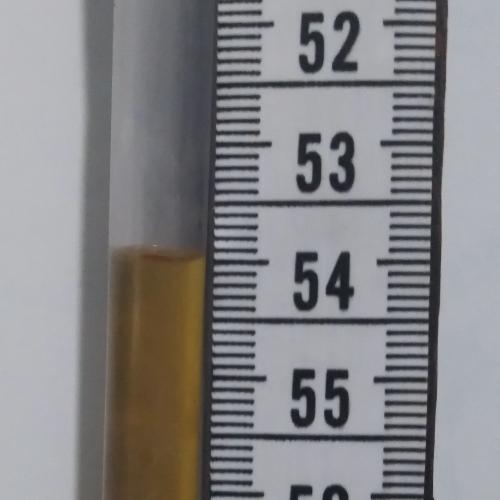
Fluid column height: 54.0 cm